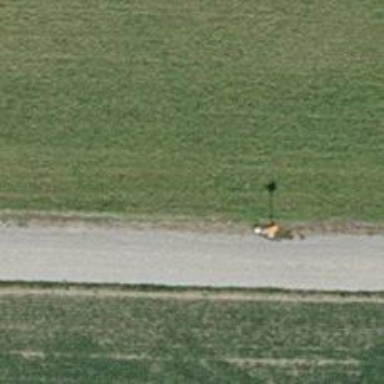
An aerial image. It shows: Pipeline marker.